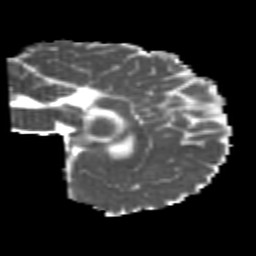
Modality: MD
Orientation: sagittal
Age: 22
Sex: female
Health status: healthy
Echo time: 0.074 s